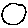
Label: moon